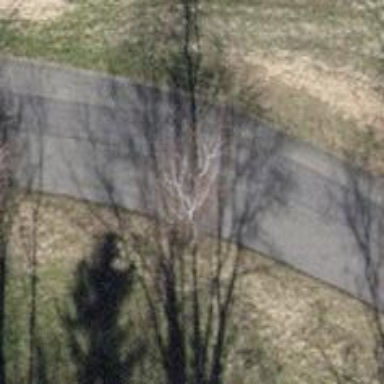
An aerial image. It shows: Urban tree adds touch of nature to the surroundings.